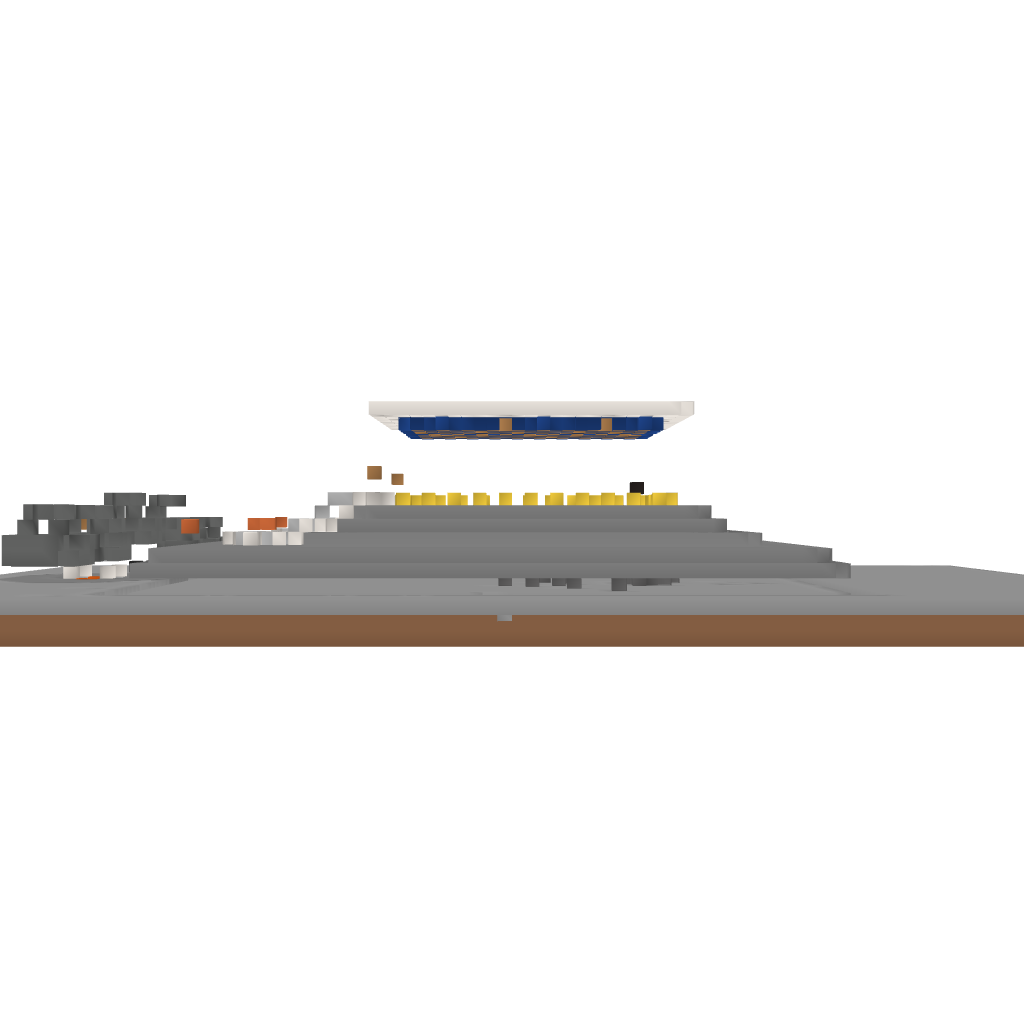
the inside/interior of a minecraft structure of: greek temple